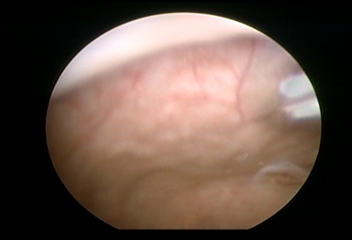
Modality: WLC
Class: Normal mucosa
Bladder cancer association: No